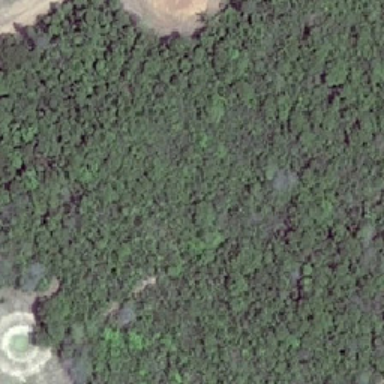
There are two circles on each edge of the forest .